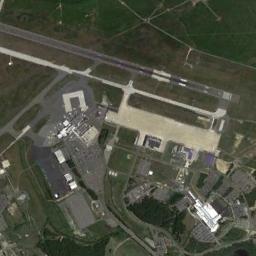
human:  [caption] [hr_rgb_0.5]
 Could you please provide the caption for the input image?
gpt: There are many buildings near the airport, And no vegetation near the airport .

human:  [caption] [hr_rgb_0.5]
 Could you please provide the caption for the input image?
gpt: An airport with two parallel runways on the lawn and some buildings beside .

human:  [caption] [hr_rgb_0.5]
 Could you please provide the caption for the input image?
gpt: An airport with a runway and many buildings is surrounded by a green farmland .

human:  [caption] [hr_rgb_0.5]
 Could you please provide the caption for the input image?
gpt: An airport is surrounded by farmland with some houses and trees beside .

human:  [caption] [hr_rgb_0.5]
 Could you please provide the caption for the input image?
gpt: The airfield has a large space .